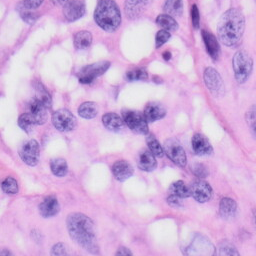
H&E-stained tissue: Skin